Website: lowes
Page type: newsletter-management
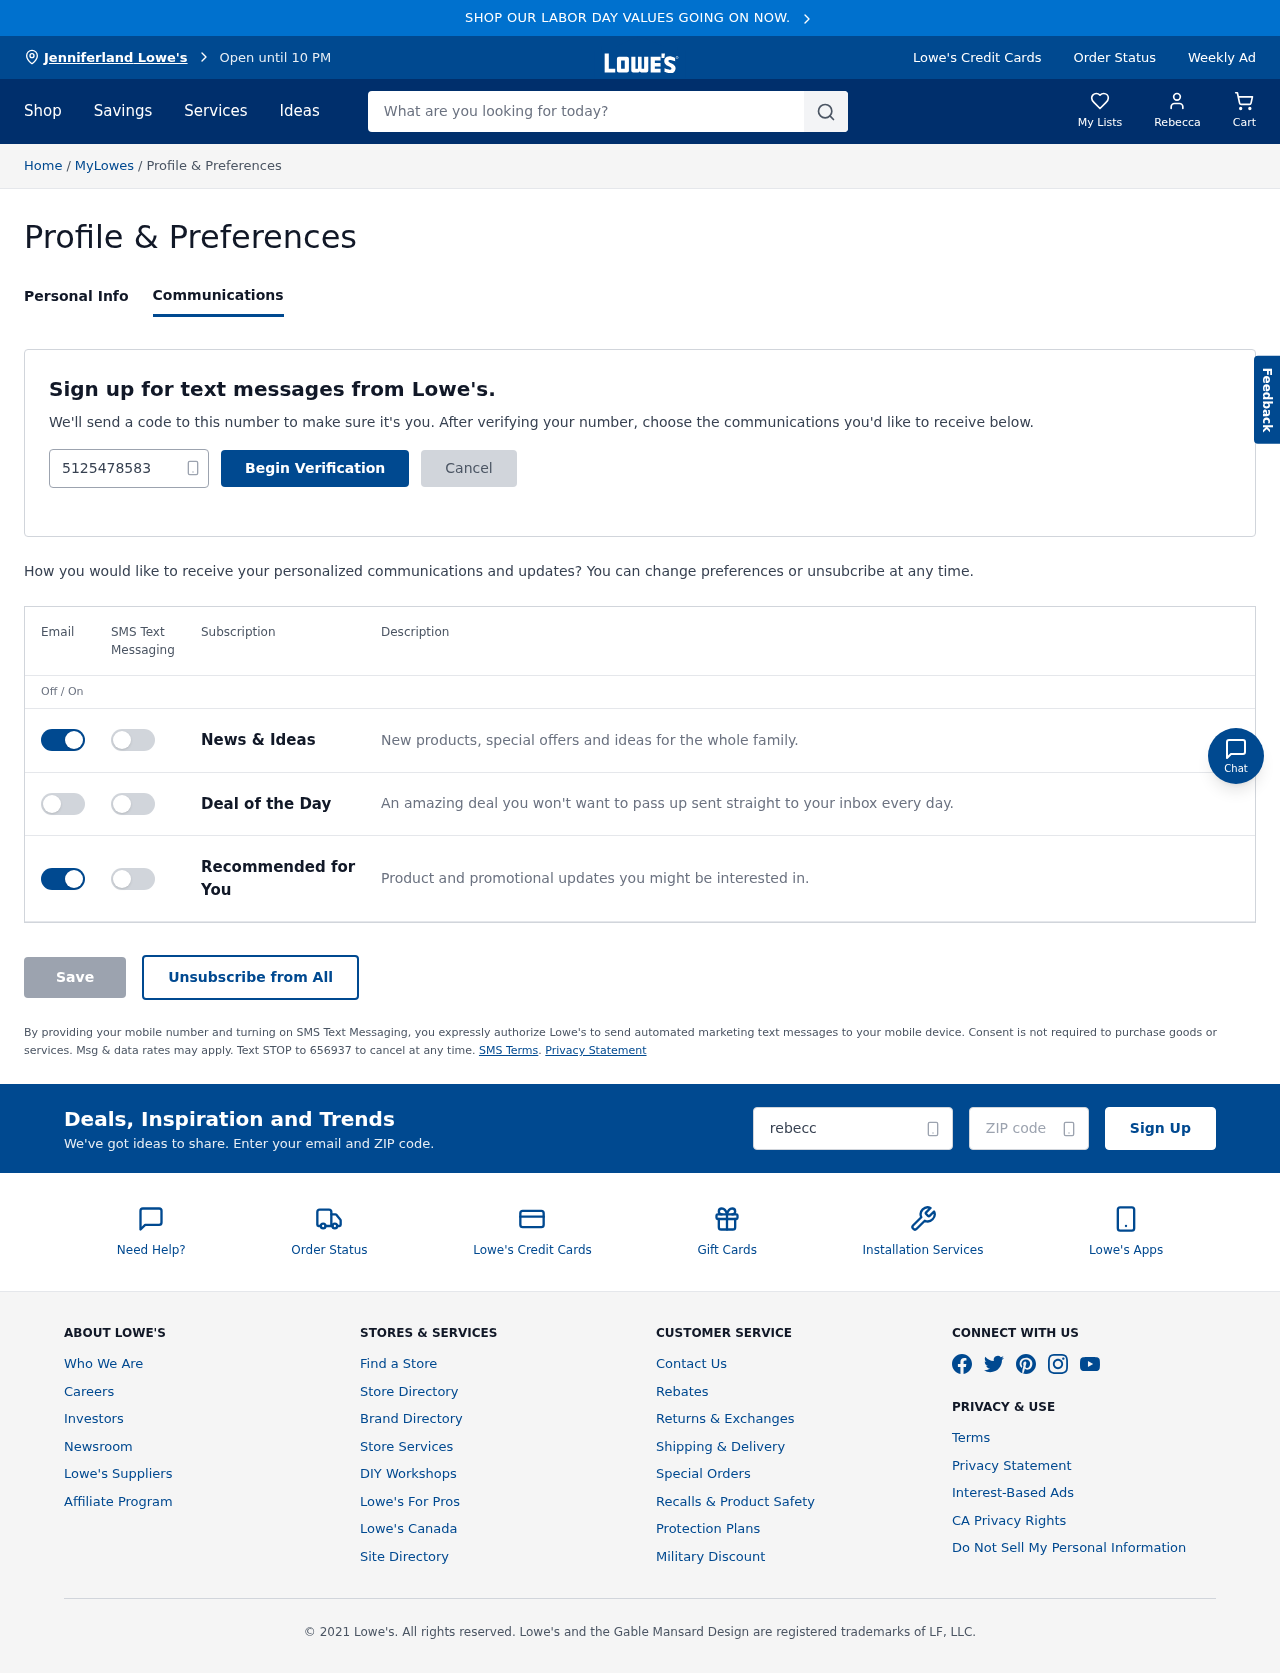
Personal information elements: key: PII_CITY
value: Jenniferland Lowe's
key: PII_EMAIL
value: rebeccacabrera@hotmail.com
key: PII_FIRSTNAME
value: Rebecca
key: PII_PHONE
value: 5125478583
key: PII_POSTCODE
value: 90014
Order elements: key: ORDER_NUM_ITEMS
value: Cart
Search elements: key: HEADER_SEARCH
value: What are you looking for today?